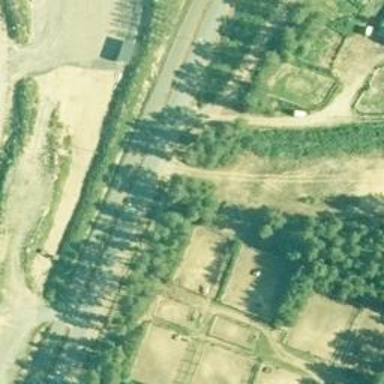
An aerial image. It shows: Bridleway.